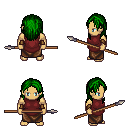
a pixel art fantasy rpg character, male body template, human, tanned skin, maroon tunic, robe skirt, green long hairstyle, leather bracers, spear, four views (front, back, left, right), 2x2 character sprite sheet, small pixel art, hard edges, no anti-aliasing